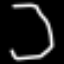
Label: octagon